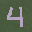
Label: 4